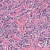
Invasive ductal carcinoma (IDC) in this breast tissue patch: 1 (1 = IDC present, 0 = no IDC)